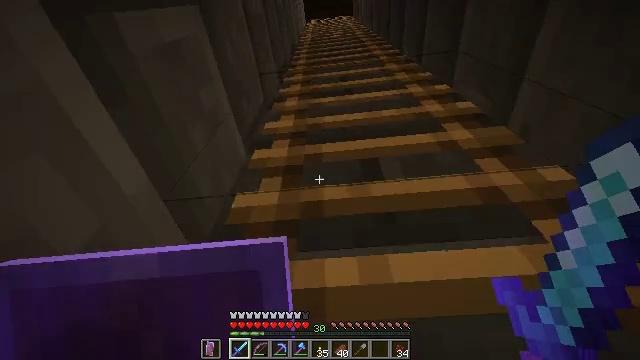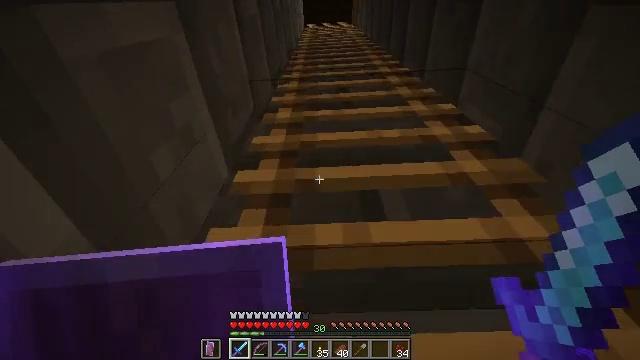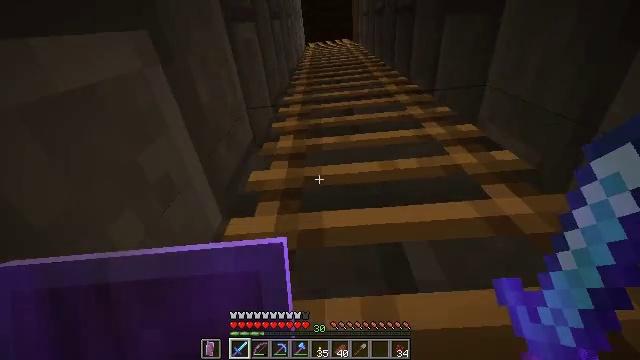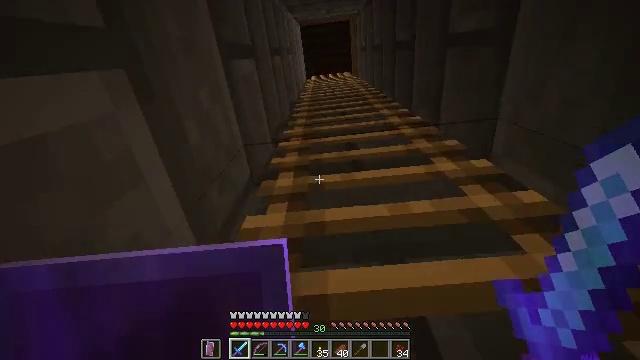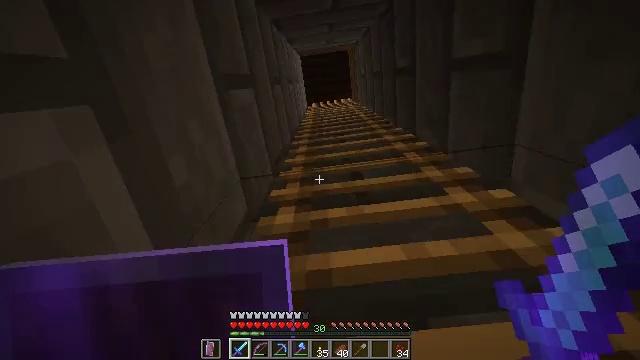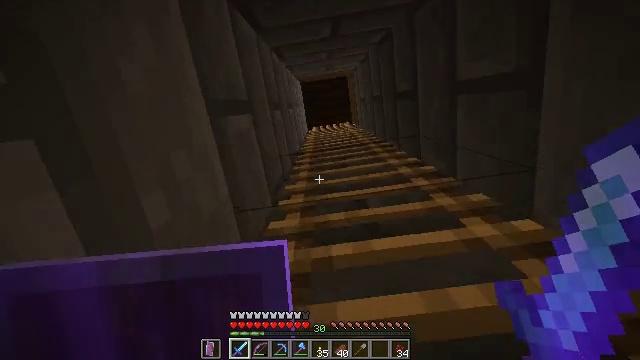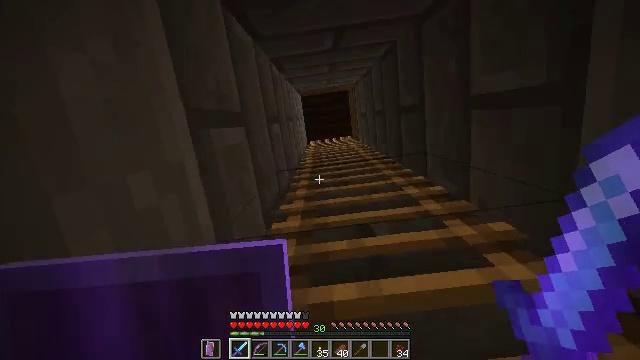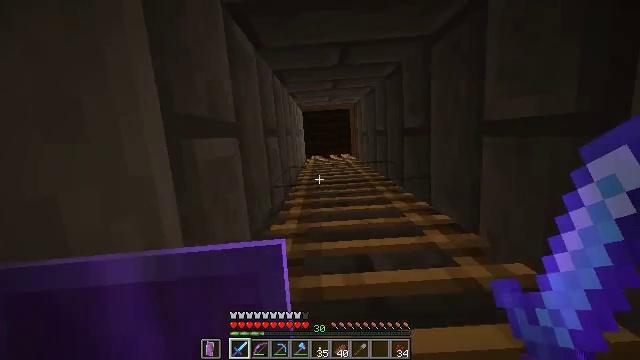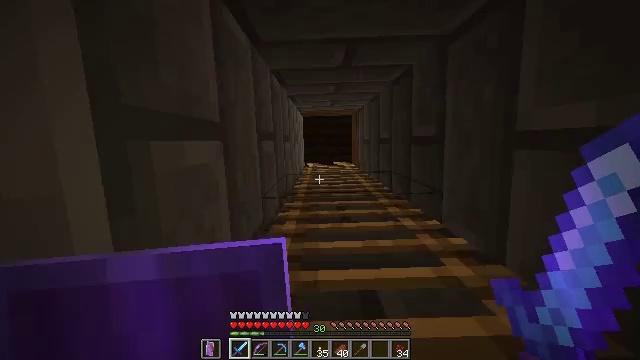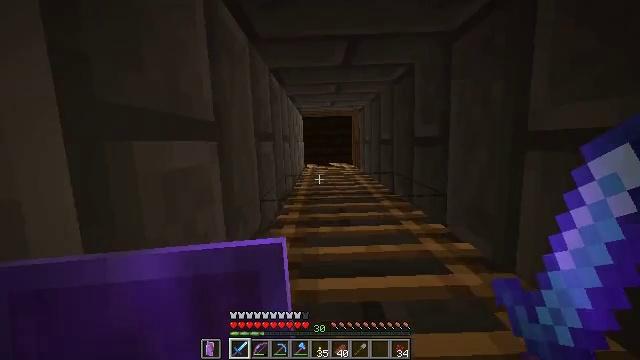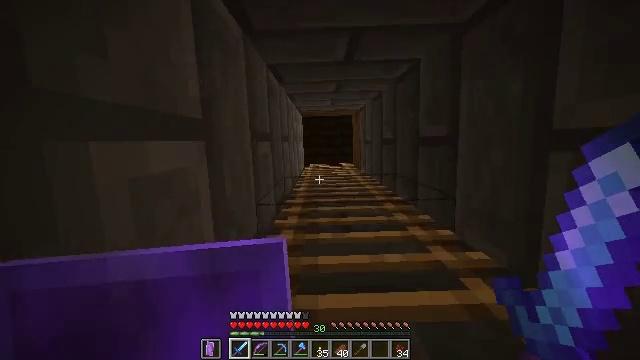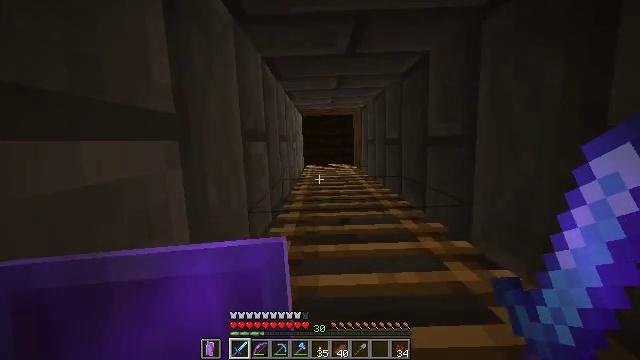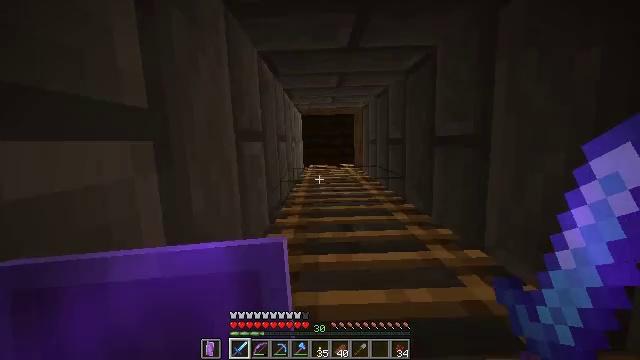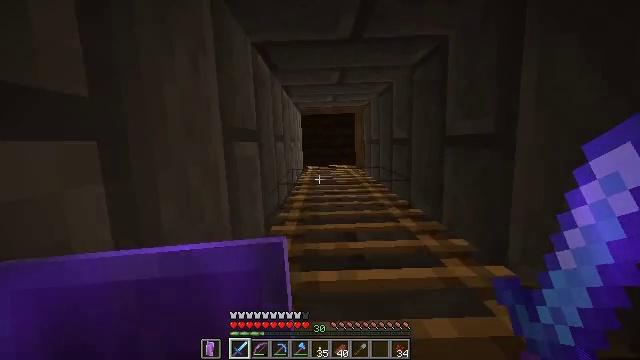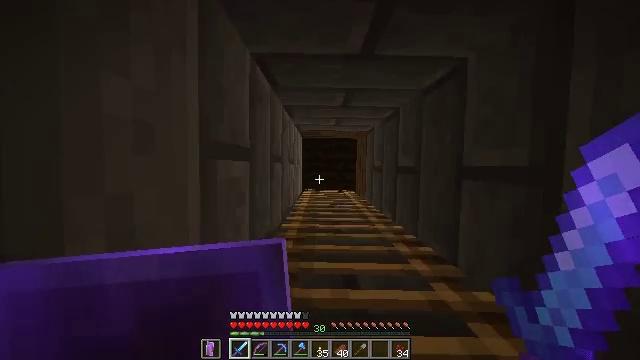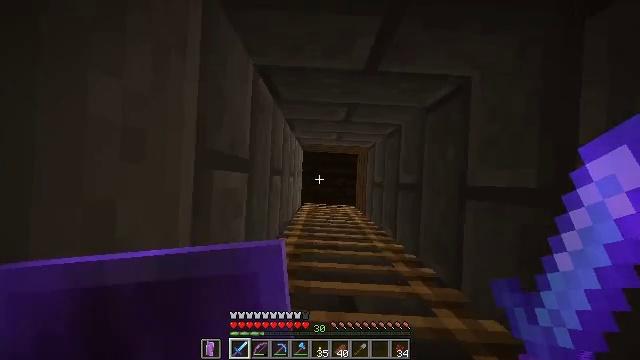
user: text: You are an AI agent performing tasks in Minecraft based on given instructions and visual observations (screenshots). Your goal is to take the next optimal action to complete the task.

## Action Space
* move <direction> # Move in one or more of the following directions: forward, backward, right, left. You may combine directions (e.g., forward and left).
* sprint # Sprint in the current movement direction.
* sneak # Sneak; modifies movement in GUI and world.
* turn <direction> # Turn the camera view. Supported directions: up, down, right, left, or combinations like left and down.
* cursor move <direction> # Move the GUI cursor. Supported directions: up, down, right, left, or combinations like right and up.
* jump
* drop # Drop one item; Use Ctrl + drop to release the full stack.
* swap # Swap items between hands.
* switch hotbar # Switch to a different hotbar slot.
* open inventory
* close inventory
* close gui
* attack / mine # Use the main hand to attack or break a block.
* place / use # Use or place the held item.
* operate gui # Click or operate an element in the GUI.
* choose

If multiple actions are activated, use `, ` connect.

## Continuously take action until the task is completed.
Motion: motion action
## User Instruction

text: Make a brewing stand with blaze rod and cobblestones.
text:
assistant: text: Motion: move forward, turn right, jump
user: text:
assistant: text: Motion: move forward, turn left and up, jump
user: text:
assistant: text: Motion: move forward, turn up, jump
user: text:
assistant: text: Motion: move forward, turn left and up, jump
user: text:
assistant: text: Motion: move forward, turn up, jump
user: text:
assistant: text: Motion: move forward, turn right and up, jump
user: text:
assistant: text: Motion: move forward, turn right and up, jump
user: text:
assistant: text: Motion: move forward, turn right and up, jump
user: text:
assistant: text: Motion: move forward, jump
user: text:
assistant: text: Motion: move forward, jump
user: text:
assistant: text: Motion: move forward, jump
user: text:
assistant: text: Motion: move forward, jump
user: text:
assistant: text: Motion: move forward, jump
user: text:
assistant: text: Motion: move forward, turn right and up, jump
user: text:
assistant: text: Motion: move forward, turn right and up, jump
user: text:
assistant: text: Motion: move forward, turn up, jump
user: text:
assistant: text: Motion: move forward, use / place, jump
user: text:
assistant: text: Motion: move forward, use / place, jump
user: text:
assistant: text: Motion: move forward, jump
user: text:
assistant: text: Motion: move forward, jump
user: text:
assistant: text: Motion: move forward, jump
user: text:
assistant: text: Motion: move forward, turn down, jump
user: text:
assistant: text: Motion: move forward and move right, turn right and down, jump
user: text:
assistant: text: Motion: move forward and move right, turn right and down, jump
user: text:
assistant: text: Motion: move forward, jump
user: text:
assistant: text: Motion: move forward, jump
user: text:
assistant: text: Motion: move forward, turn left and down, jump
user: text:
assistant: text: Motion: move forward, turn left, jump
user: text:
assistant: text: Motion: move forward, turn left and down, jump
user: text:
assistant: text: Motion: move forward, turn left, jump